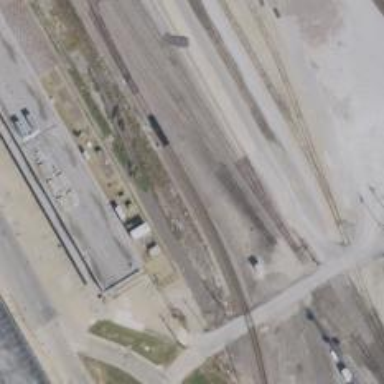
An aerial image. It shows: Abandoned railway yard.